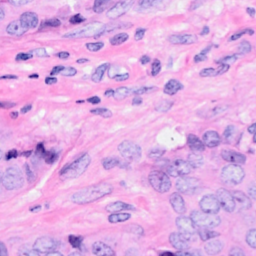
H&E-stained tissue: Breast